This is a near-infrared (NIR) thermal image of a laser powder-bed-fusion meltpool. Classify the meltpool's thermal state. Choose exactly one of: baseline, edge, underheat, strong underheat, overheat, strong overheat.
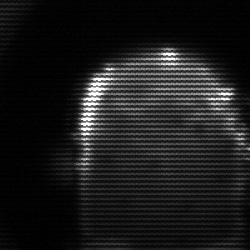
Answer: baseline